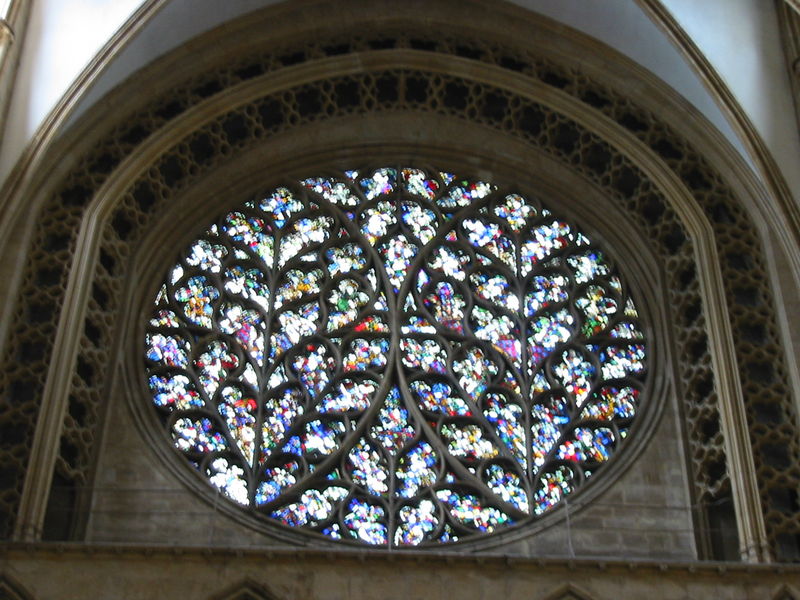
Titel: Kathedrale von Lincoln
Standort: Lincoln, Kathedrale (EU - GB)
Schlagwörter: baum, blau, blume, bunt, fenster, glas, licht, schwarz, weiss, rot, architektur, rahmen, stein, kirche, sonne, gold, blatt, pflanze, gotik, rund, ranken, balkon, bogen, mauer, tag, floral, unscharf, foto, bögen, nische, dom, mosaik, bleiglas, kathedrale, fries, sims, sandstein, buntglas, glasmalerei, querhaus, rosette, jesus, blattwerk, historismus, jesu, überblendung, romanisch, fensterrose, fensteröffnung, kirchenfenster, köln, gebaut, pflnze